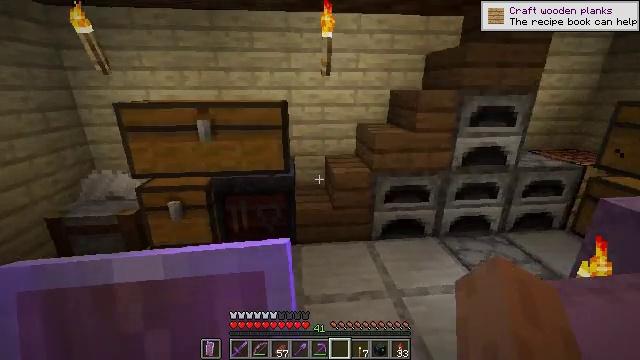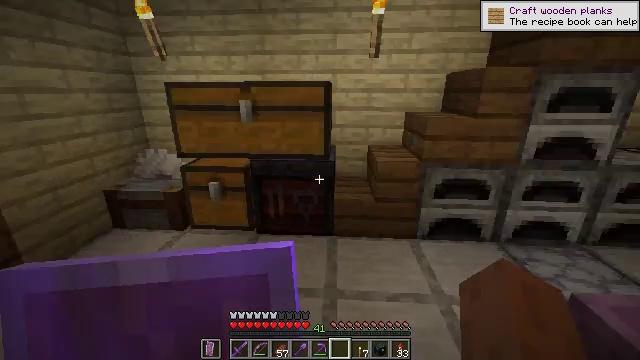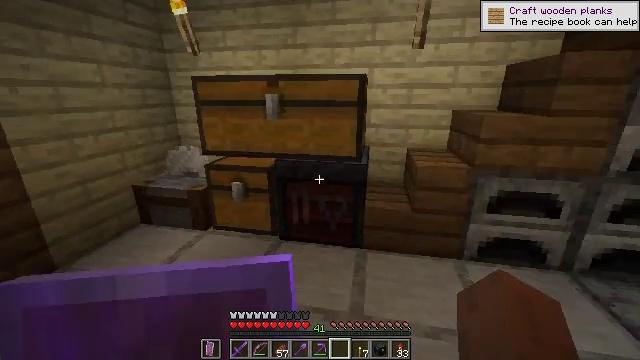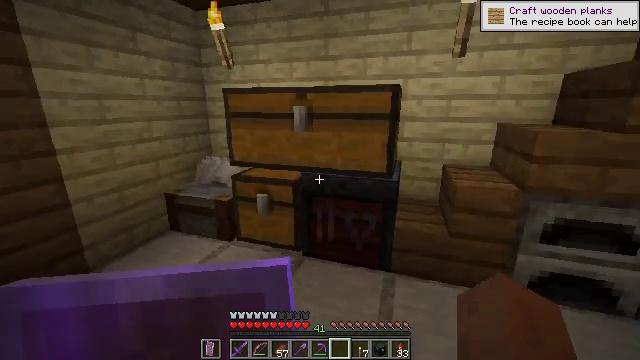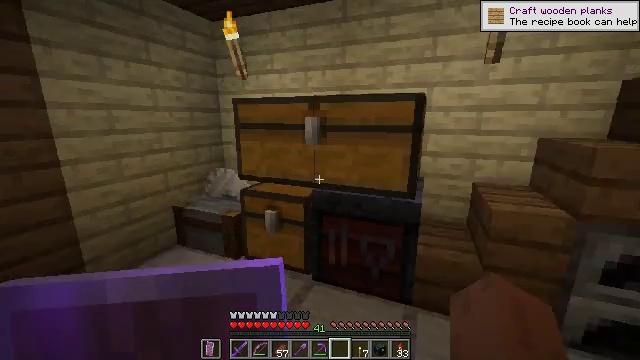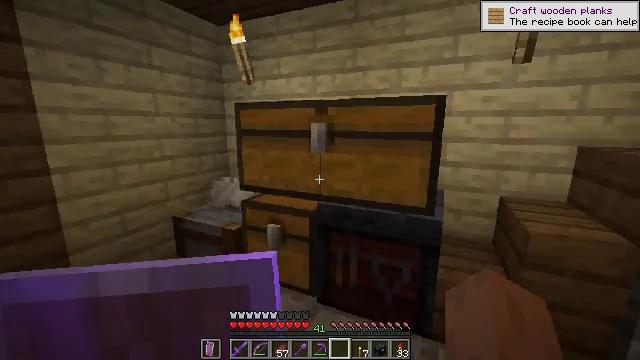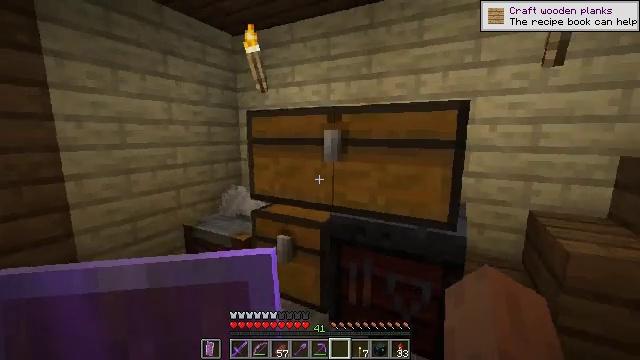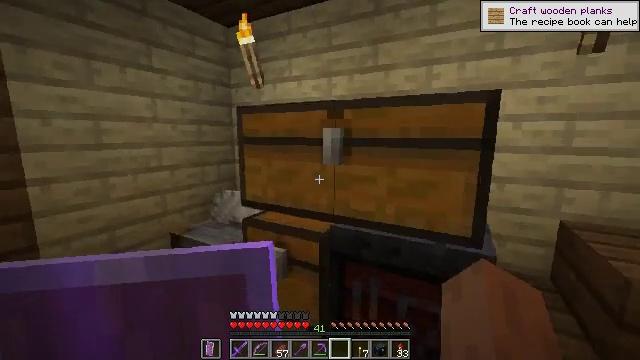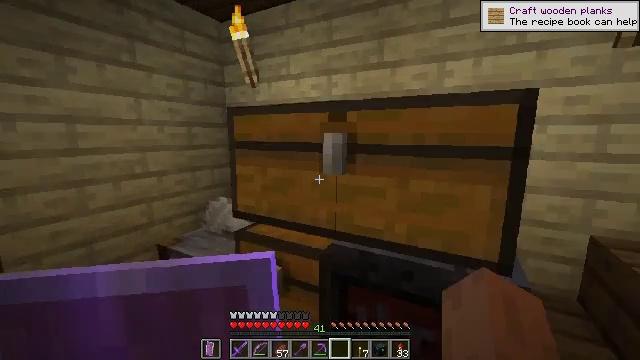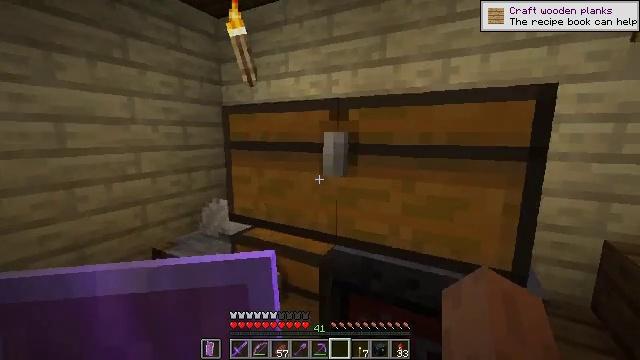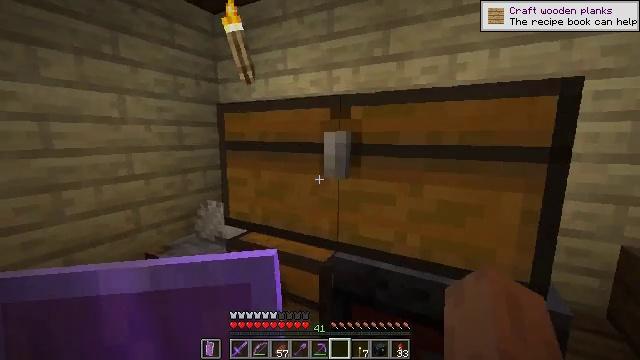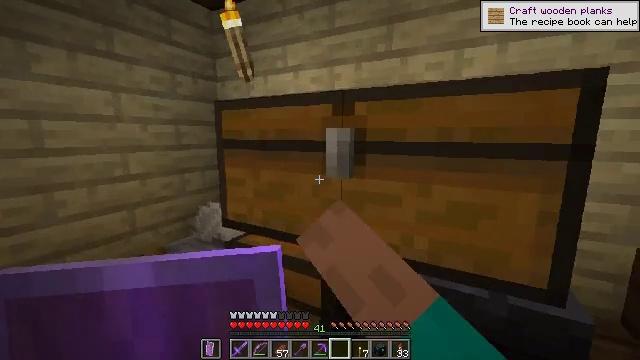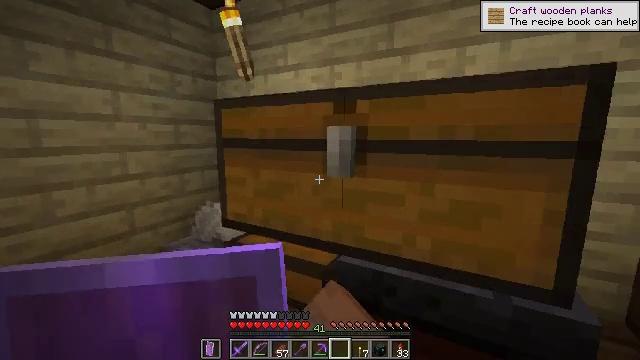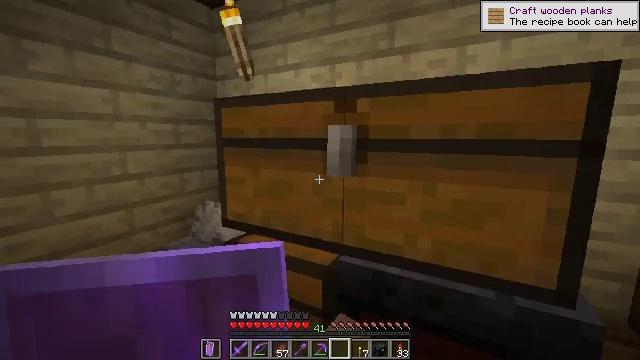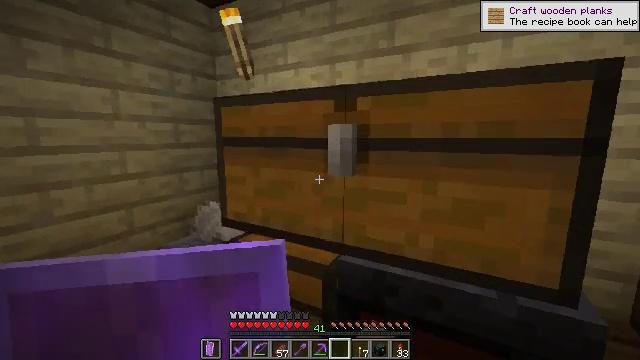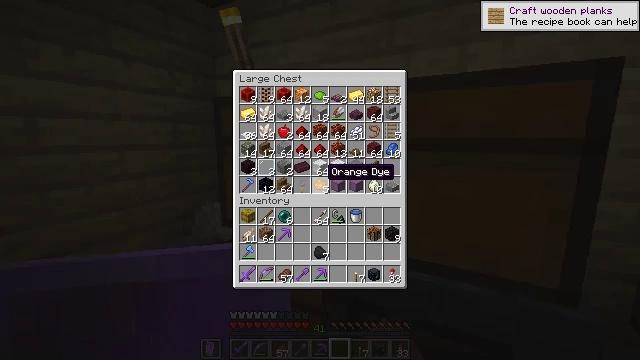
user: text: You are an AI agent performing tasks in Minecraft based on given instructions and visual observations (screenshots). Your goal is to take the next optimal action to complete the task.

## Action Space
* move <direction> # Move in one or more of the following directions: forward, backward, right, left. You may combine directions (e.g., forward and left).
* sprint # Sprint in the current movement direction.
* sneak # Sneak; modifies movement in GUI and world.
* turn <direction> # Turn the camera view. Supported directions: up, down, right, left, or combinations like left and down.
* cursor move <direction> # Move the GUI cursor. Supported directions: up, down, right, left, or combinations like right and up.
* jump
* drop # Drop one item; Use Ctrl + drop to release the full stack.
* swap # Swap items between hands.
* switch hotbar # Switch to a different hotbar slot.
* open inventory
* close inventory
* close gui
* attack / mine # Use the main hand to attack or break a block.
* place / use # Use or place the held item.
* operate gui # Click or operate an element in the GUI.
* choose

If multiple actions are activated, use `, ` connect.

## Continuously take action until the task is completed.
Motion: motion action
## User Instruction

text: Use dark oak planks and sticks to craft a dark oak fence gate.
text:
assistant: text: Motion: move forward, turn left
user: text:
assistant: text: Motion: move forward, turn left
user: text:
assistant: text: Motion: move forward, turn left and up
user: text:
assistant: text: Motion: move forward, turn left and up
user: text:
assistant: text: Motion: move forward, turn left and up
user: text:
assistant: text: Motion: move forward, turn left and up
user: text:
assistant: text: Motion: move forward
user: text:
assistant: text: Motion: move forward
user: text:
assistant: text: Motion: no_op
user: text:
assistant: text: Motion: use / place
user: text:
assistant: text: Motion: use / place
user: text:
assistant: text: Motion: use / place
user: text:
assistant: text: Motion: use / place
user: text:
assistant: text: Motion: no_op
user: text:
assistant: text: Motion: no_op
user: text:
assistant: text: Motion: no_op
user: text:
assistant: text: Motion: no_op
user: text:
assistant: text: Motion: no_op
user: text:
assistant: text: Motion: no_op
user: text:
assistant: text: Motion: no_op
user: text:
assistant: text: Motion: no_op
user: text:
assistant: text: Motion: no_op
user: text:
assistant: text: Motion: no_op
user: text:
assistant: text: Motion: no_op
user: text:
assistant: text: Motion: no_op
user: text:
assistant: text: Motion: no_op
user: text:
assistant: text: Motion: no_op
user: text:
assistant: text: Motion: no_op
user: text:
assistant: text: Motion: turn right
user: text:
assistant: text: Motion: turn right